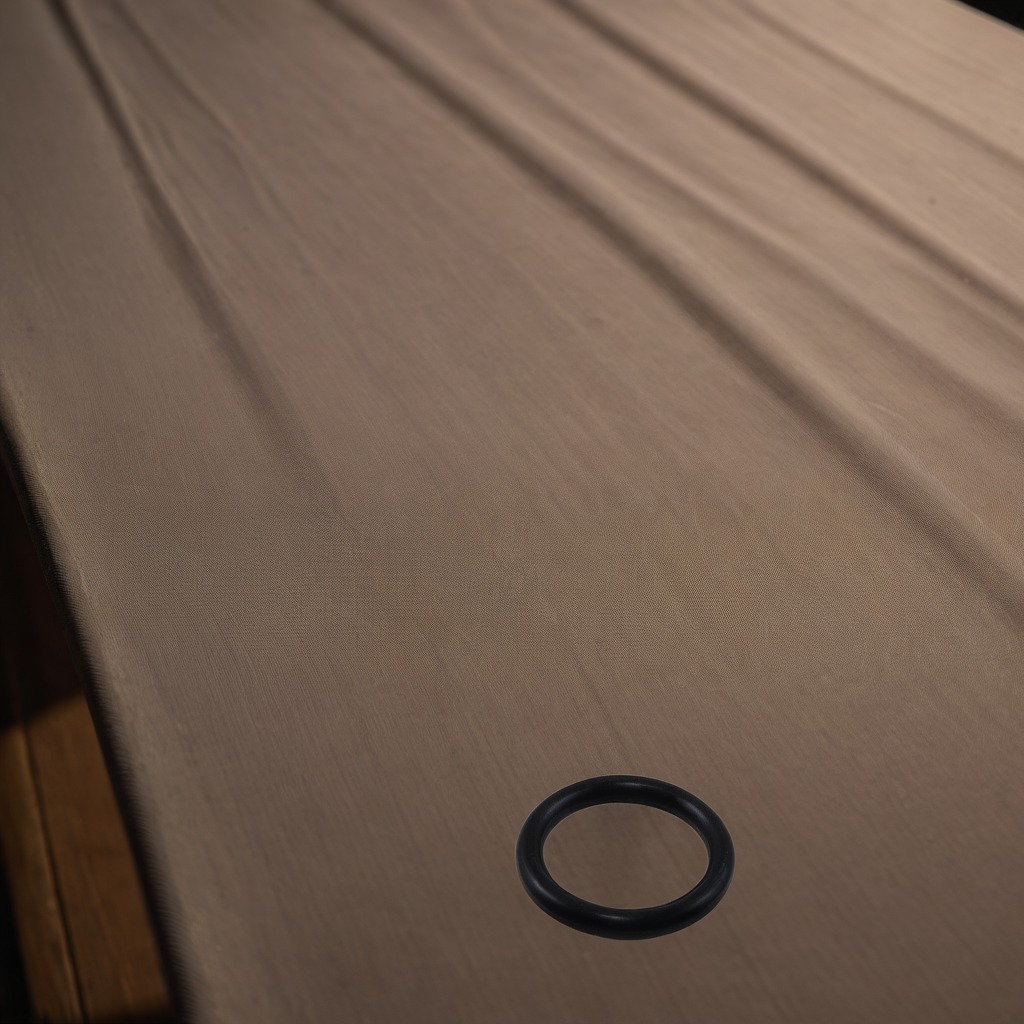
A rubber O-ring lies on a wooden table.